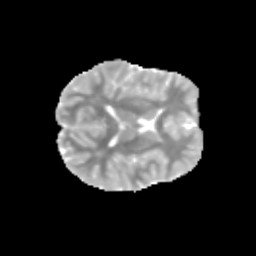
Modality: MD
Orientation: axial
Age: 11
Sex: female
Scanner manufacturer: siemens
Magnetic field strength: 3 T
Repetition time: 3.8 s
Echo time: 0.07 s